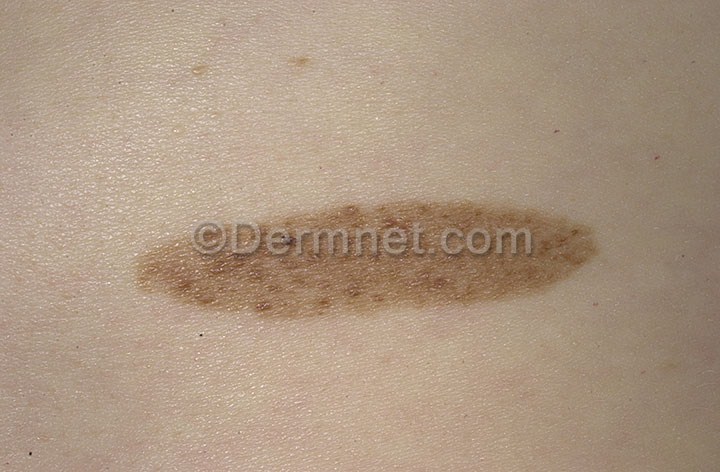
Disease: Melanoma Skin Cancer Nevi and Moles